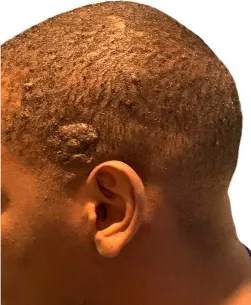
Phenotype of a 22-year-old male patient with tuberous sclerosis. (B) Hairy skin left temporo-occipital region: exophytic tumor, well-defined irregular borders, smooth surface with convolutions, not ulcerated, size 4 cm by 3 cm.
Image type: medical_photograph (skin_photograph)